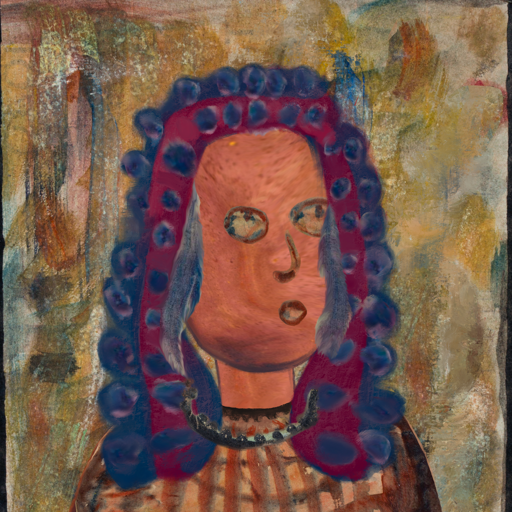
Background: Pipe, Head And Neck Side: Mother_And_Son_Mother, Face Side: Orphan, Bust: Orphan, Hair Side: Hill_Girl, Head Accessory: Blank, Second Necklace: Blank, Necklace: Childish, Baby: Blank